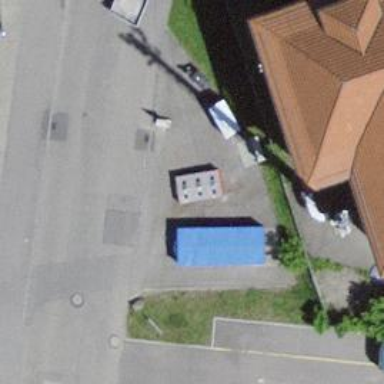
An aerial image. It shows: Recycling container for recycling.